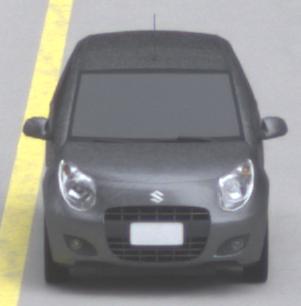
Make: Suzuki
Model: Alto 1.0
Detailed model: Alto (V)
Model produced from: 2011/02
Model produced until: 2011/03
Doors: 5
Color: gray
Road condition: dry road
Daytime: midday
Contrast: low contrast